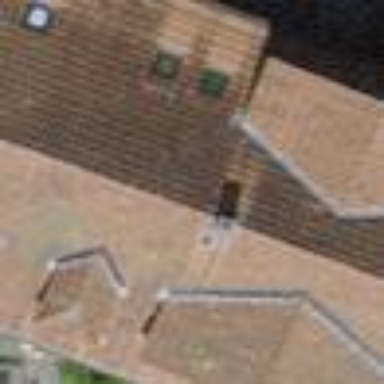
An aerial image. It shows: Residential building with gabled roof made of maroon roof tiles. The roof orientation is across.